Question: I've been racking my brain for days over this.
I'm planning on using PHP with SoX to produce audio pulses over a certain amount of time. In this case i'm using frequency as a way to describe how many pulses occur per second. So a frequency of 8 is 8 pulses per second.
Example of the pulse I'll be using (Isochronic tone)

I need to know the start time of each of these pulses so that I can plot them in time when producing the audio. This is easily done when the frequency remains constant. But when the frequency changes over time, I run into the problem that it takes too much or too little time to complete the average amount of pulses.
Here's an example in Javascript (I'm using JS for now to get the maths working)
'''
var f0 = 8; //Start frequency
var f1 = 1; //End frequency
var interval = 30; //Total time
var average_freq = (f0 + f1) / 2; //Average frequency
var pulses = average_freq * interval; //Total number of pulses needed
var pulse_start_time = 0;
for(var i = 0; i < pulses; i++) {
var delta = i / pulses;
var this_freq = f0 + (f1 - f0) * delta;
/*
need exponential formula to find start time
*/
console.log( "pulse: "+ (i+1) + ", "+
"pulse frequency: "+ this_freq + ", "+
"start time: "+ pulse_start_time);
pulse_start_time += 1 / this_freq; //This method works fine providing
//both start and end frequency are
//the same.
}
'''
I've done a lot of researching on this subject using topics like:
<URL>
<URL>
<URL>
<URL>
But I'm still unable to figure out how to get the start time of each pulse using these techniques, or maybe I'm going about this all wrong.
Any help will be appreciated! :)
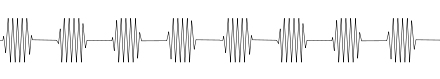
Answer: you need to use proper math equation 'y=f(t)' for your signal instead. In that way you will obtain also the amplitude. I do not know the properties of your signal but it does not look like logarithmic. I would construct it like this:
'''
y=( |sin(c0*t)| + sin(c0*t) )^c1 * sin(c2*t) * c3
'''
where:
- 't'- 'c0=frequency of gaps / 2*Pi'- 'c1'- 'c2=frequency of pulses / 2*Pi'- 'c3'
The first part just modulate the base signal with gaps and shaped amplitude shape, the last therm is your base signal.
The average pulses per second is not your signal frequency !!! instead it is around half of it (depends on the signal to gap ratio). Now just increment t in some loop and compute 'y(t)' for your data. To avoid floating point rounding problems limit the 't' to common period between the 2 sin waves.